Question: I am using ReSharper 6.1.1 and having the <URL> enabled in my project shows up with an error:
> Target type 'CustomControls.XSButton' is not convertible to base type System.String
The code compiles and runs fine since a built in TypeConverter in WPF takes care of this, shortly described in a <URL>.
Note that the 'XSButton' is declared in an assembly in my solution - It's not a WPF built in type.
This is the xaml code that causes this error at the '<Style>' tag.
'''
<CustomControls:XSButton
Content="i" Grid.Column="2" Command="ApplicationCommands.Help"
Grid.Row="0" Grid.RowSpan="2" ToolTip="Show Help" Visibility="Collapsed">
<CustomControls:XSButton.Style>
<Style TargetType="{x:Type CustomControls:XSButton}">
<Setter Property="Height" Value="26"/>
<Setter Property="Width" Value="26"/>
<Setter Property="CornerRadius" Value="13"/>
</Style>
</CustomControls:XSButton.Style>
</CustomControls:XSButton>
'''
Is there any way to avoid this:
- 'System.String'- -
The problem only appears when the style tag is a tag of the same type, in this case "foo:Bar". Note that I'm open o avoiding this error any way possible? Perhaps completely rearrange the xaml code.

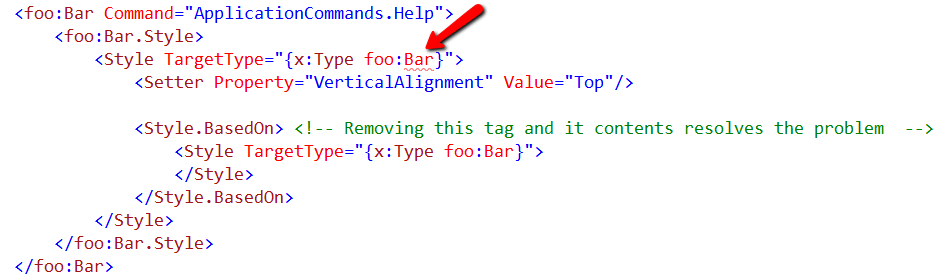
Answer: Unfortunately, it's a bug in R# 6.1.1. Issue is already fixed and a fix will be available in a next major R# version. Sorry for the inconvenience.
You can really simply workaround it like this:
'''
<foo:Bar Command="ApplicationCommands.Help">
<!-- just use the separate resource for base style: -->
<foo:Bar.Resources>
<Style x:Key="baseStyle" TargetType="{x:Type foo:Bar}">
</Style>
</foo:Bar.Resources>
<foo:Bar.Style>
<Style TargetType="{x:Type foo:Bar}"
BasedOn="{StaticResource baseStyle}">
<Setter Property="VerticalAlignment" Value="Top"/>
</Style>
</foo:Bar.Style>
</foo:Bar>
'''
Just put the 'BasedOn' style declaration into separate resource.